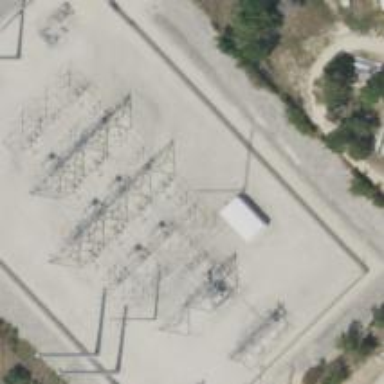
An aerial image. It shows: Power tower.